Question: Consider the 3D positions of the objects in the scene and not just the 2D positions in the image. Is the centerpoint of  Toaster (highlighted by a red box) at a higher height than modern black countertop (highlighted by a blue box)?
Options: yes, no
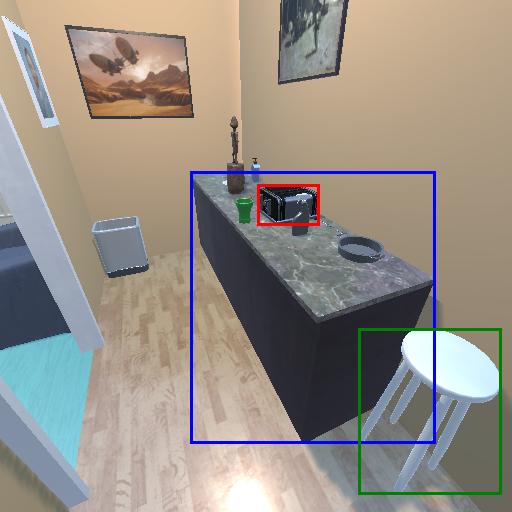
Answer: yes